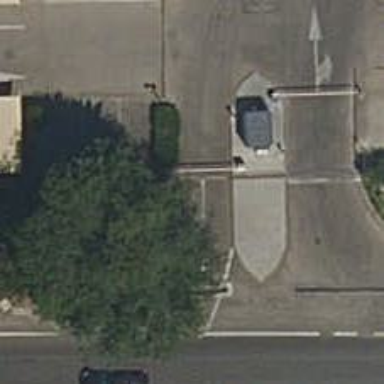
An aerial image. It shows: Lift gate barrier.